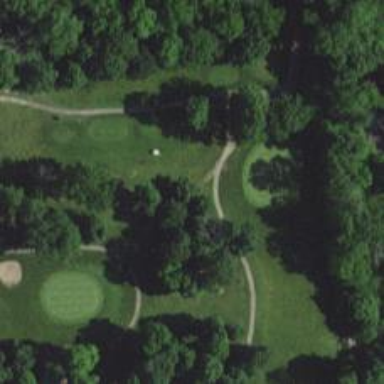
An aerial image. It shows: Path for both road and golf.